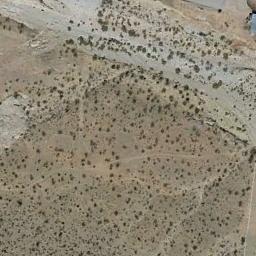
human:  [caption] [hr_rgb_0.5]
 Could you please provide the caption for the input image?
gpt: There are many bushes make up the chaparral in the bare land .

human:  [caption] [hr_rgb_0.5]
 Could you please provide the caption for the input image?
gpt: There are several trees and some weeds in this desert .

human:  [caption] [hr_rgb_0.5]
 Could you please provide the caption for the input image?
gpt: Chaparral is evenly distributed on the sand and the rock layer .

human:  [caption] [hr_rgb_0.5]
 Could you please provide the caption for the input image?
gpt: A lot of dense small chaparrals grow in the desert and the dry river channels beside .

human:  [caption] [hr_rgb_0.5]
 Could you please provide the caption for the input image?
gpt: The chaparral is scattered and sparse .